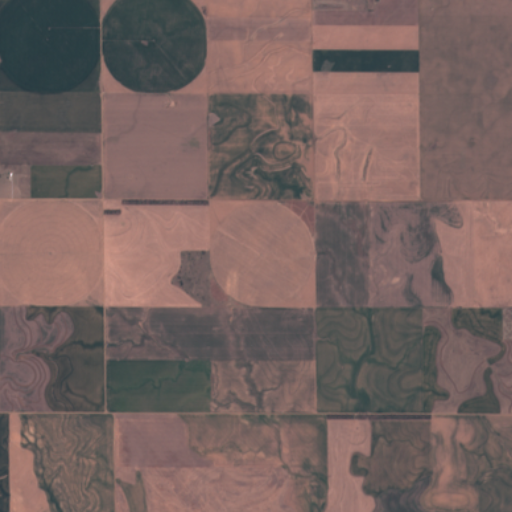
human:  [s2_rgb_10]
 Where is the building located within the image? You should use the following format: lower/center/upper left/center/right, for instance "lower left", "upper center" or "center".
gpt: The building is located in the center left of the image.
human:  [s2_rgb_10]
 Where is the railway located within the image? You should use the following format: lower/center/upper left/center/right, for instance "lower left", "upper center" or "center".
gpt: The railway is located in the upper of the image.
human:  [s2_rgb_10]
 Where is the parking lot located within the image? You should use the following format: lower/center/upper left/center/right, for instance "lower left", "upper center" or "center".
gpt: There is no parking lot in the image.